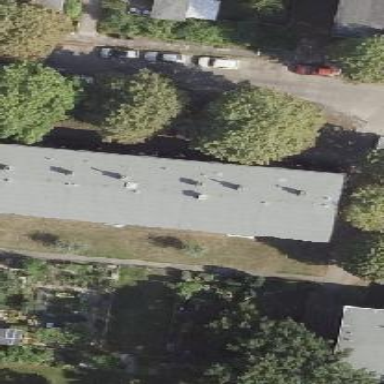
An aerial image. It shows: Apartment building with flat roof.